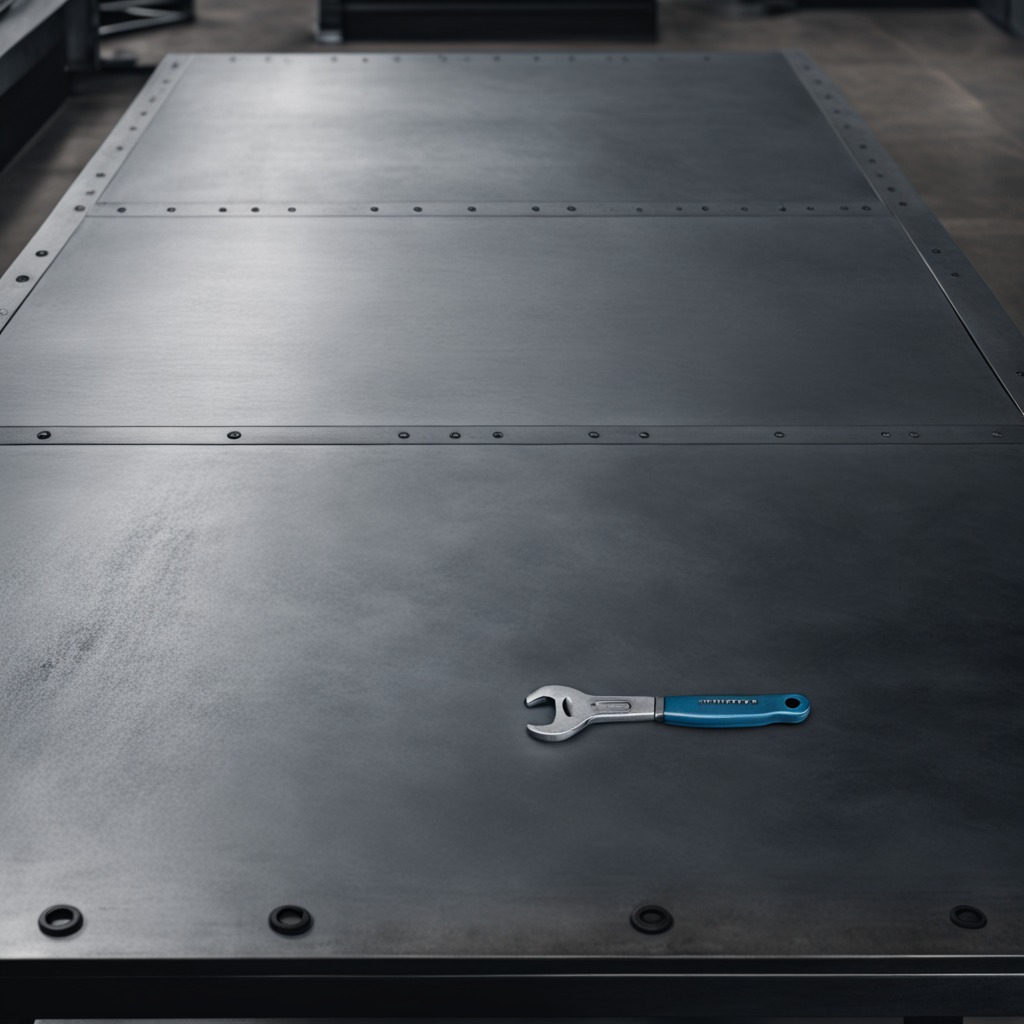
An wrench is lying on a cold steel table in a mining workshop.